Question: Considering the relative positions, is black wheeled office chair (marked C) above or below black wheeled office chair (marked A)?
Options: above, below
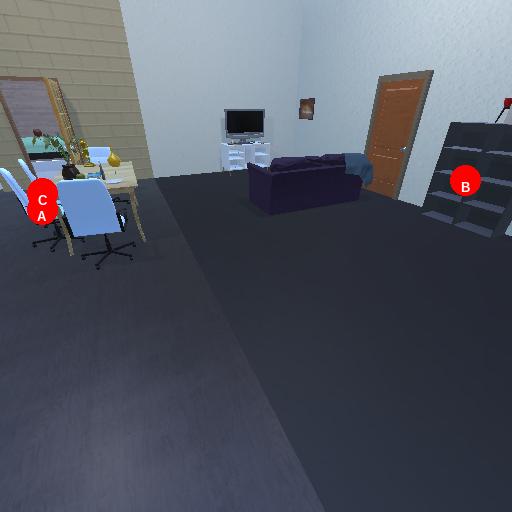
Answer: above